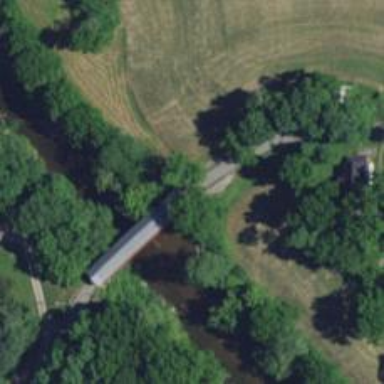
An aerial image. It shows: Covered bridge on residential road.